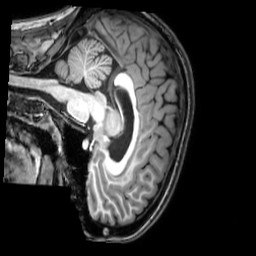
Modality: T1w
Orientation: sagittal
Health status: healthy
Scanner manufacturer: philips
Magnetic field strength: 3 T
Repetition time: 0.00769 s
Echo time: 0.003501 s